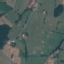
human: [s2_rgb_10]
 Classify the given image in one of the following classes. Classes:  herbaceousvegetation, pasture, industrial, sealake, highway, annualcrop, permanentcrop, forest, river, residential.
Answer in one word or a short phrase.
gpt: Pasture